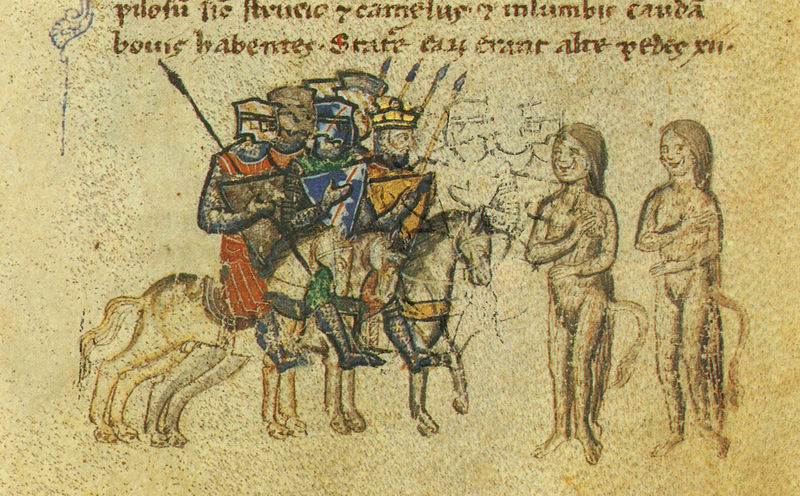
Titel: Alexanderroman
Institution: Leipzig, Stadtbibliothek
Schlagwörter: blau, gruppe, nackt, frauen, gelb, bunt, frau, männer, skizze, zeichnung, rot, gold, haare, pferde, reiter, beine, schwanz, lächeln, schrift, könig, lanze, nackte, lachen, schild, buch, jungfrau, seite, illustration, waffen, buchstaben, helm, ritter, rüstung, pergament, wappen, helme, teufel, fabel, mittelalter, lanzen, visier, speer, handschrift, hexen, latein, schilde, wilde, buchmalerei, tierhaut, poren, mittelalter#